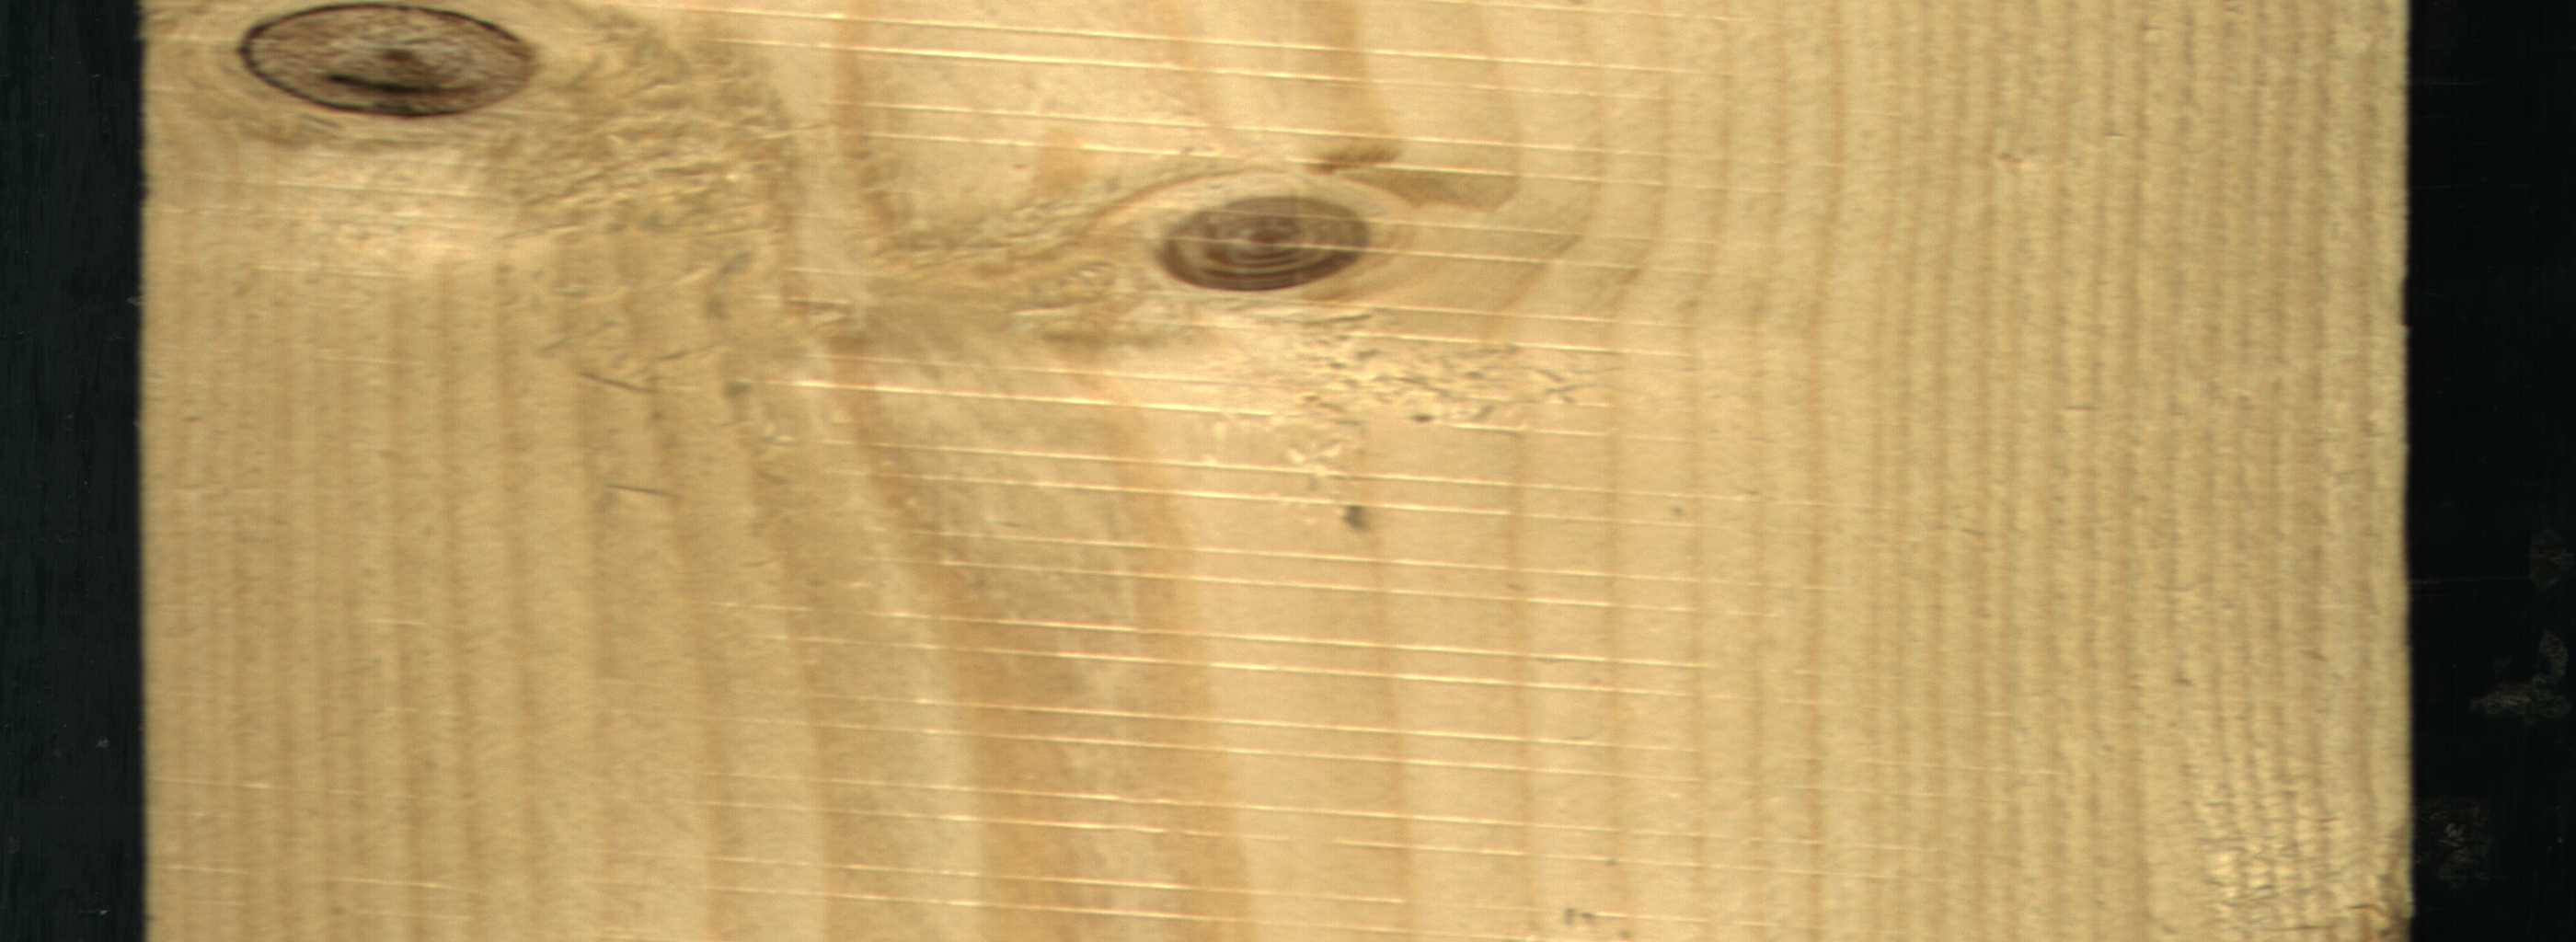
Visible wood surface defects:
Live_Knot
Live_Knot